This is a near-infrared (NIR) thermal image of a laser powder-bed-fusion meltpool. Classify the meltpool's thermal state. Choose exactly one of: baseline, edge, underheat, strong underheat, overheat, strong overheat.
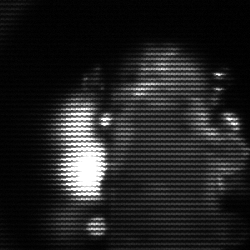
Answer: strong underheat